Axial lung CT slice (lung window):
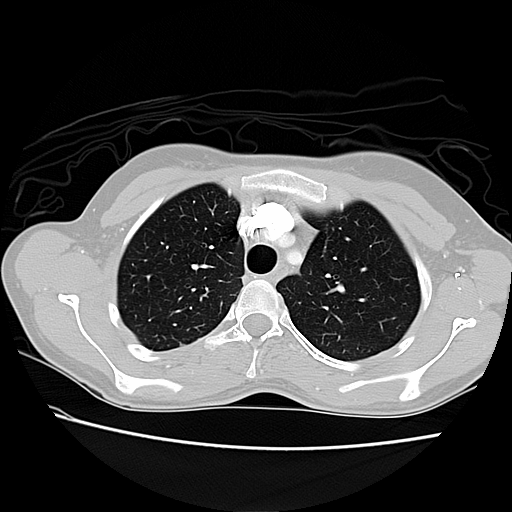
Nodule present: no